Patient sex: M
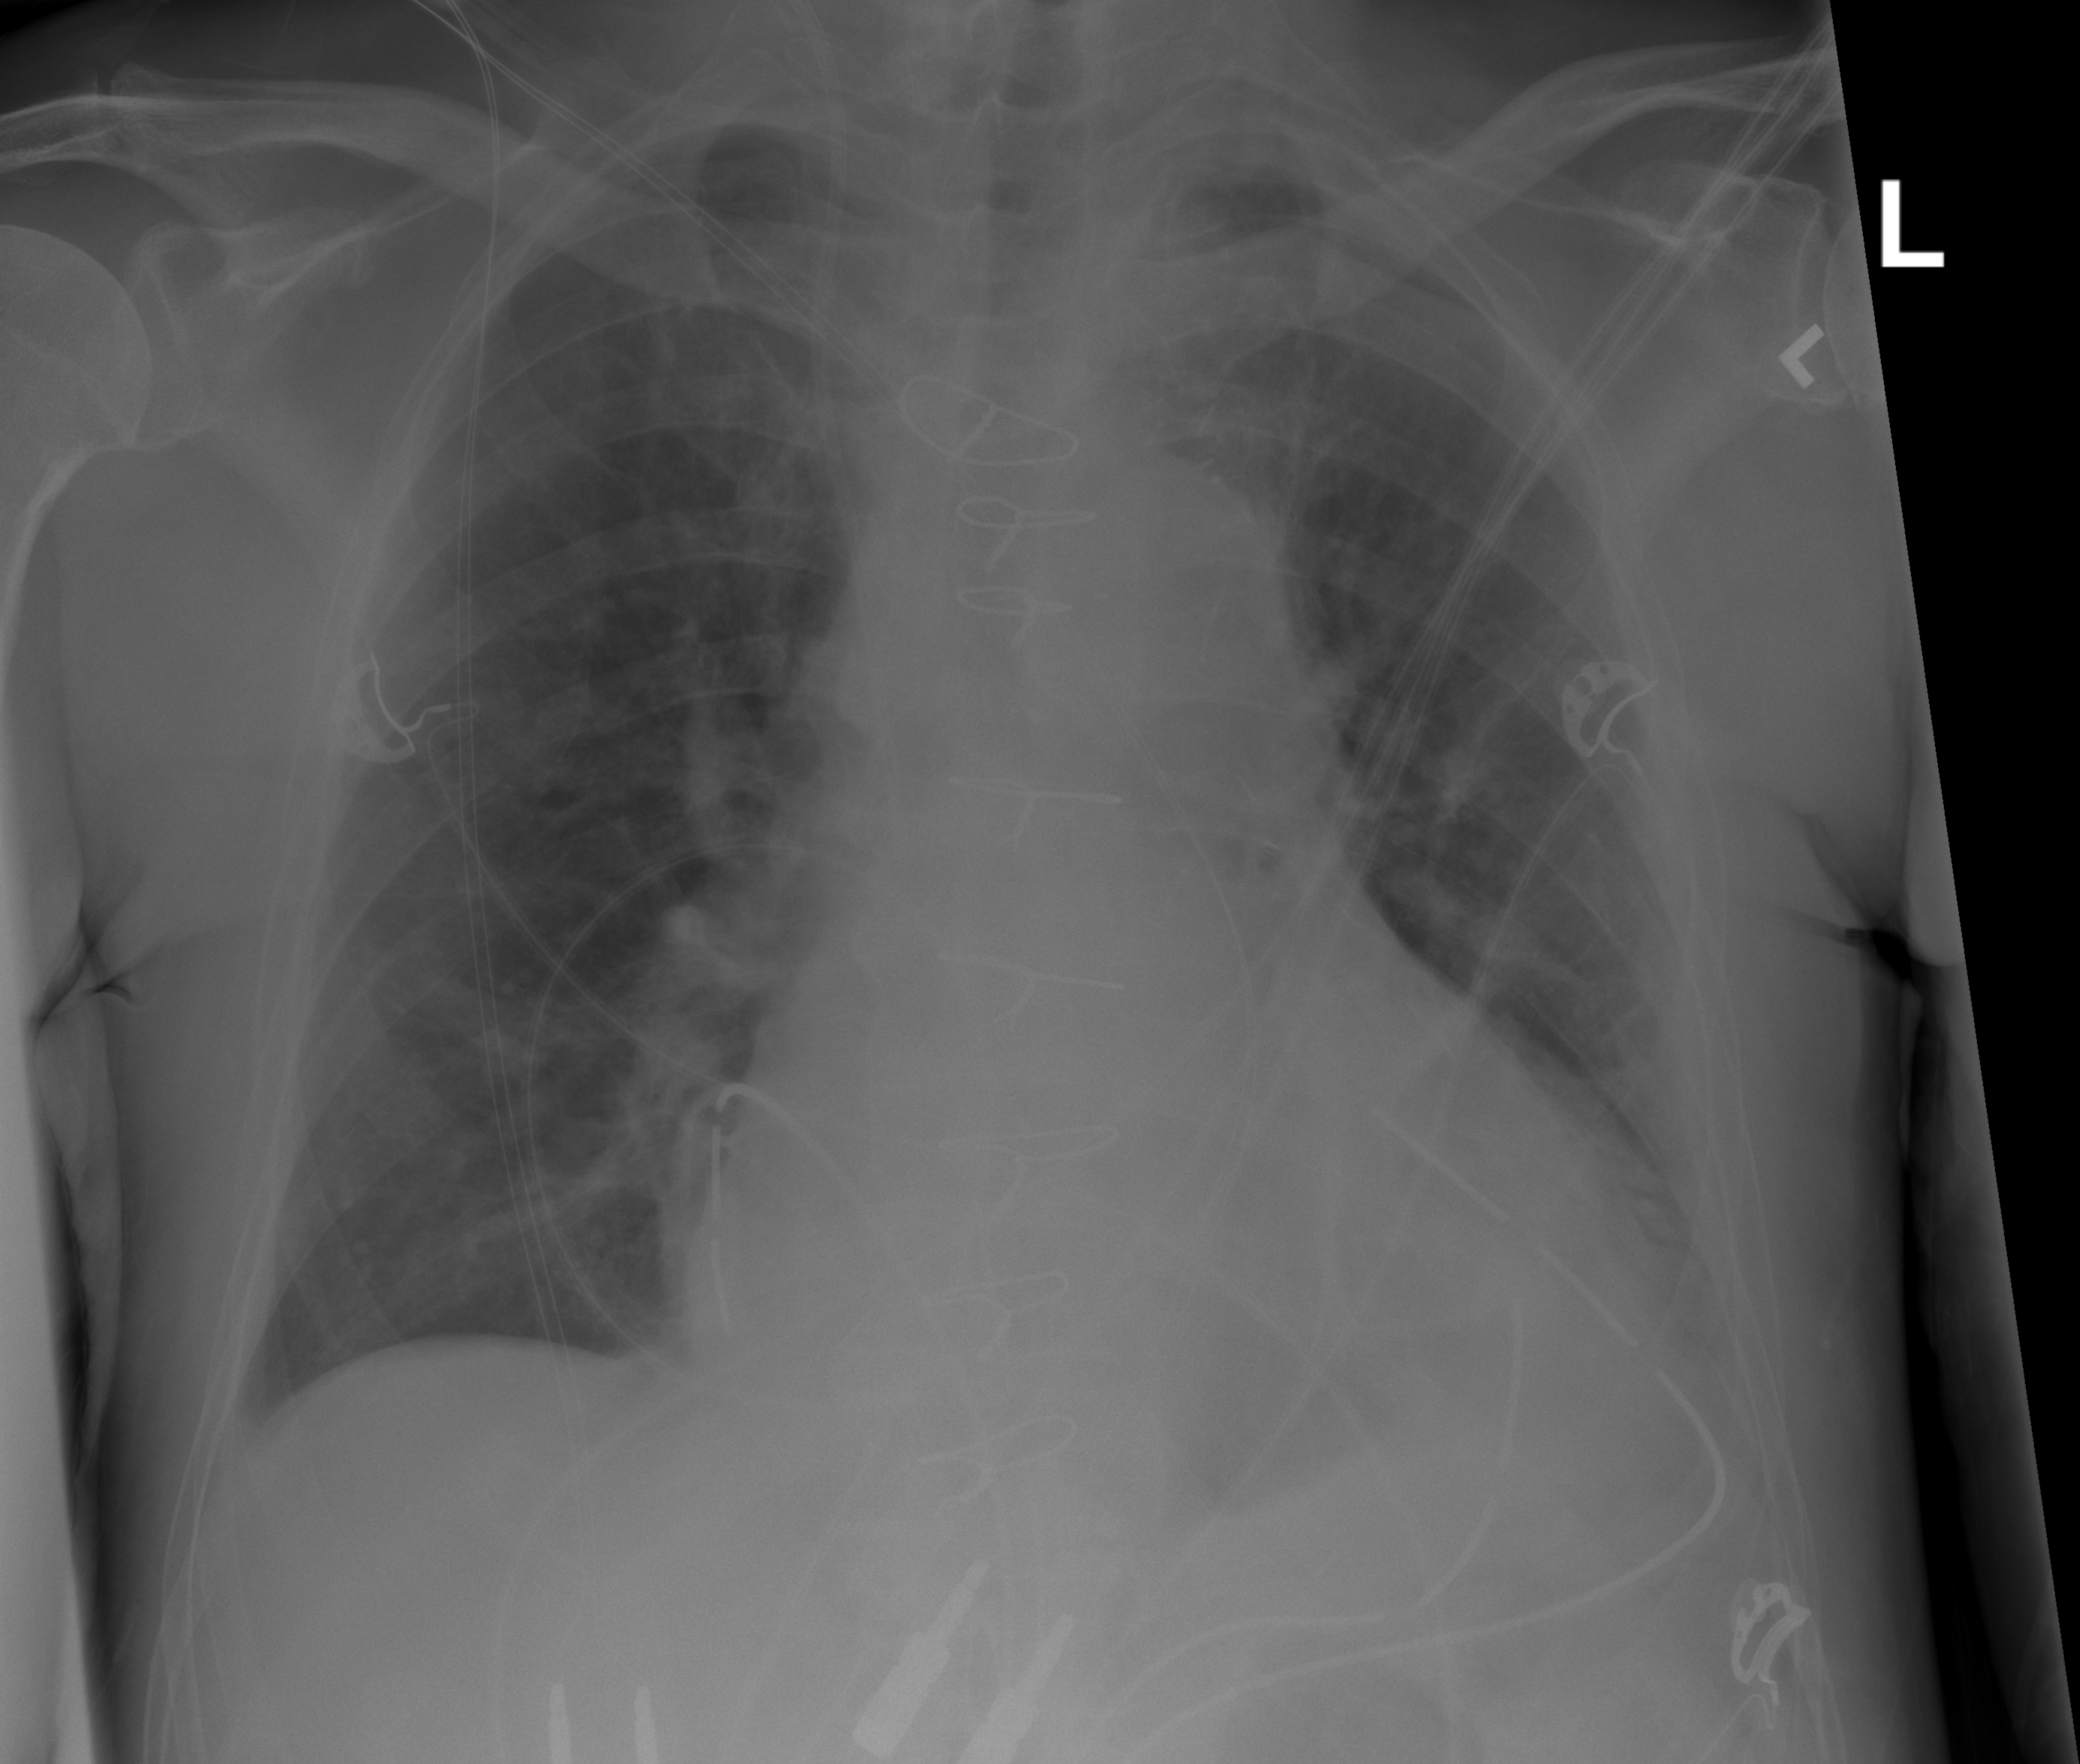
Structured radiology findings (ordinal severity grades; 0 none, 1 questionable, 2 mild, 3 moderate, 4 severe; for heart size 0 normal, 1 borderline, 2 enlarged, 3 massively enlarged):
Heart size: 2
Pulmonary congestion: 2
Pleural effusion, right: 0
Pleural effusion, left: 2
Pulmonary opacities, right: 2
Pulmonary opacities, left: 0
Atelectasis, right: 2
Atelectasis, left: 2